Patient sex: M
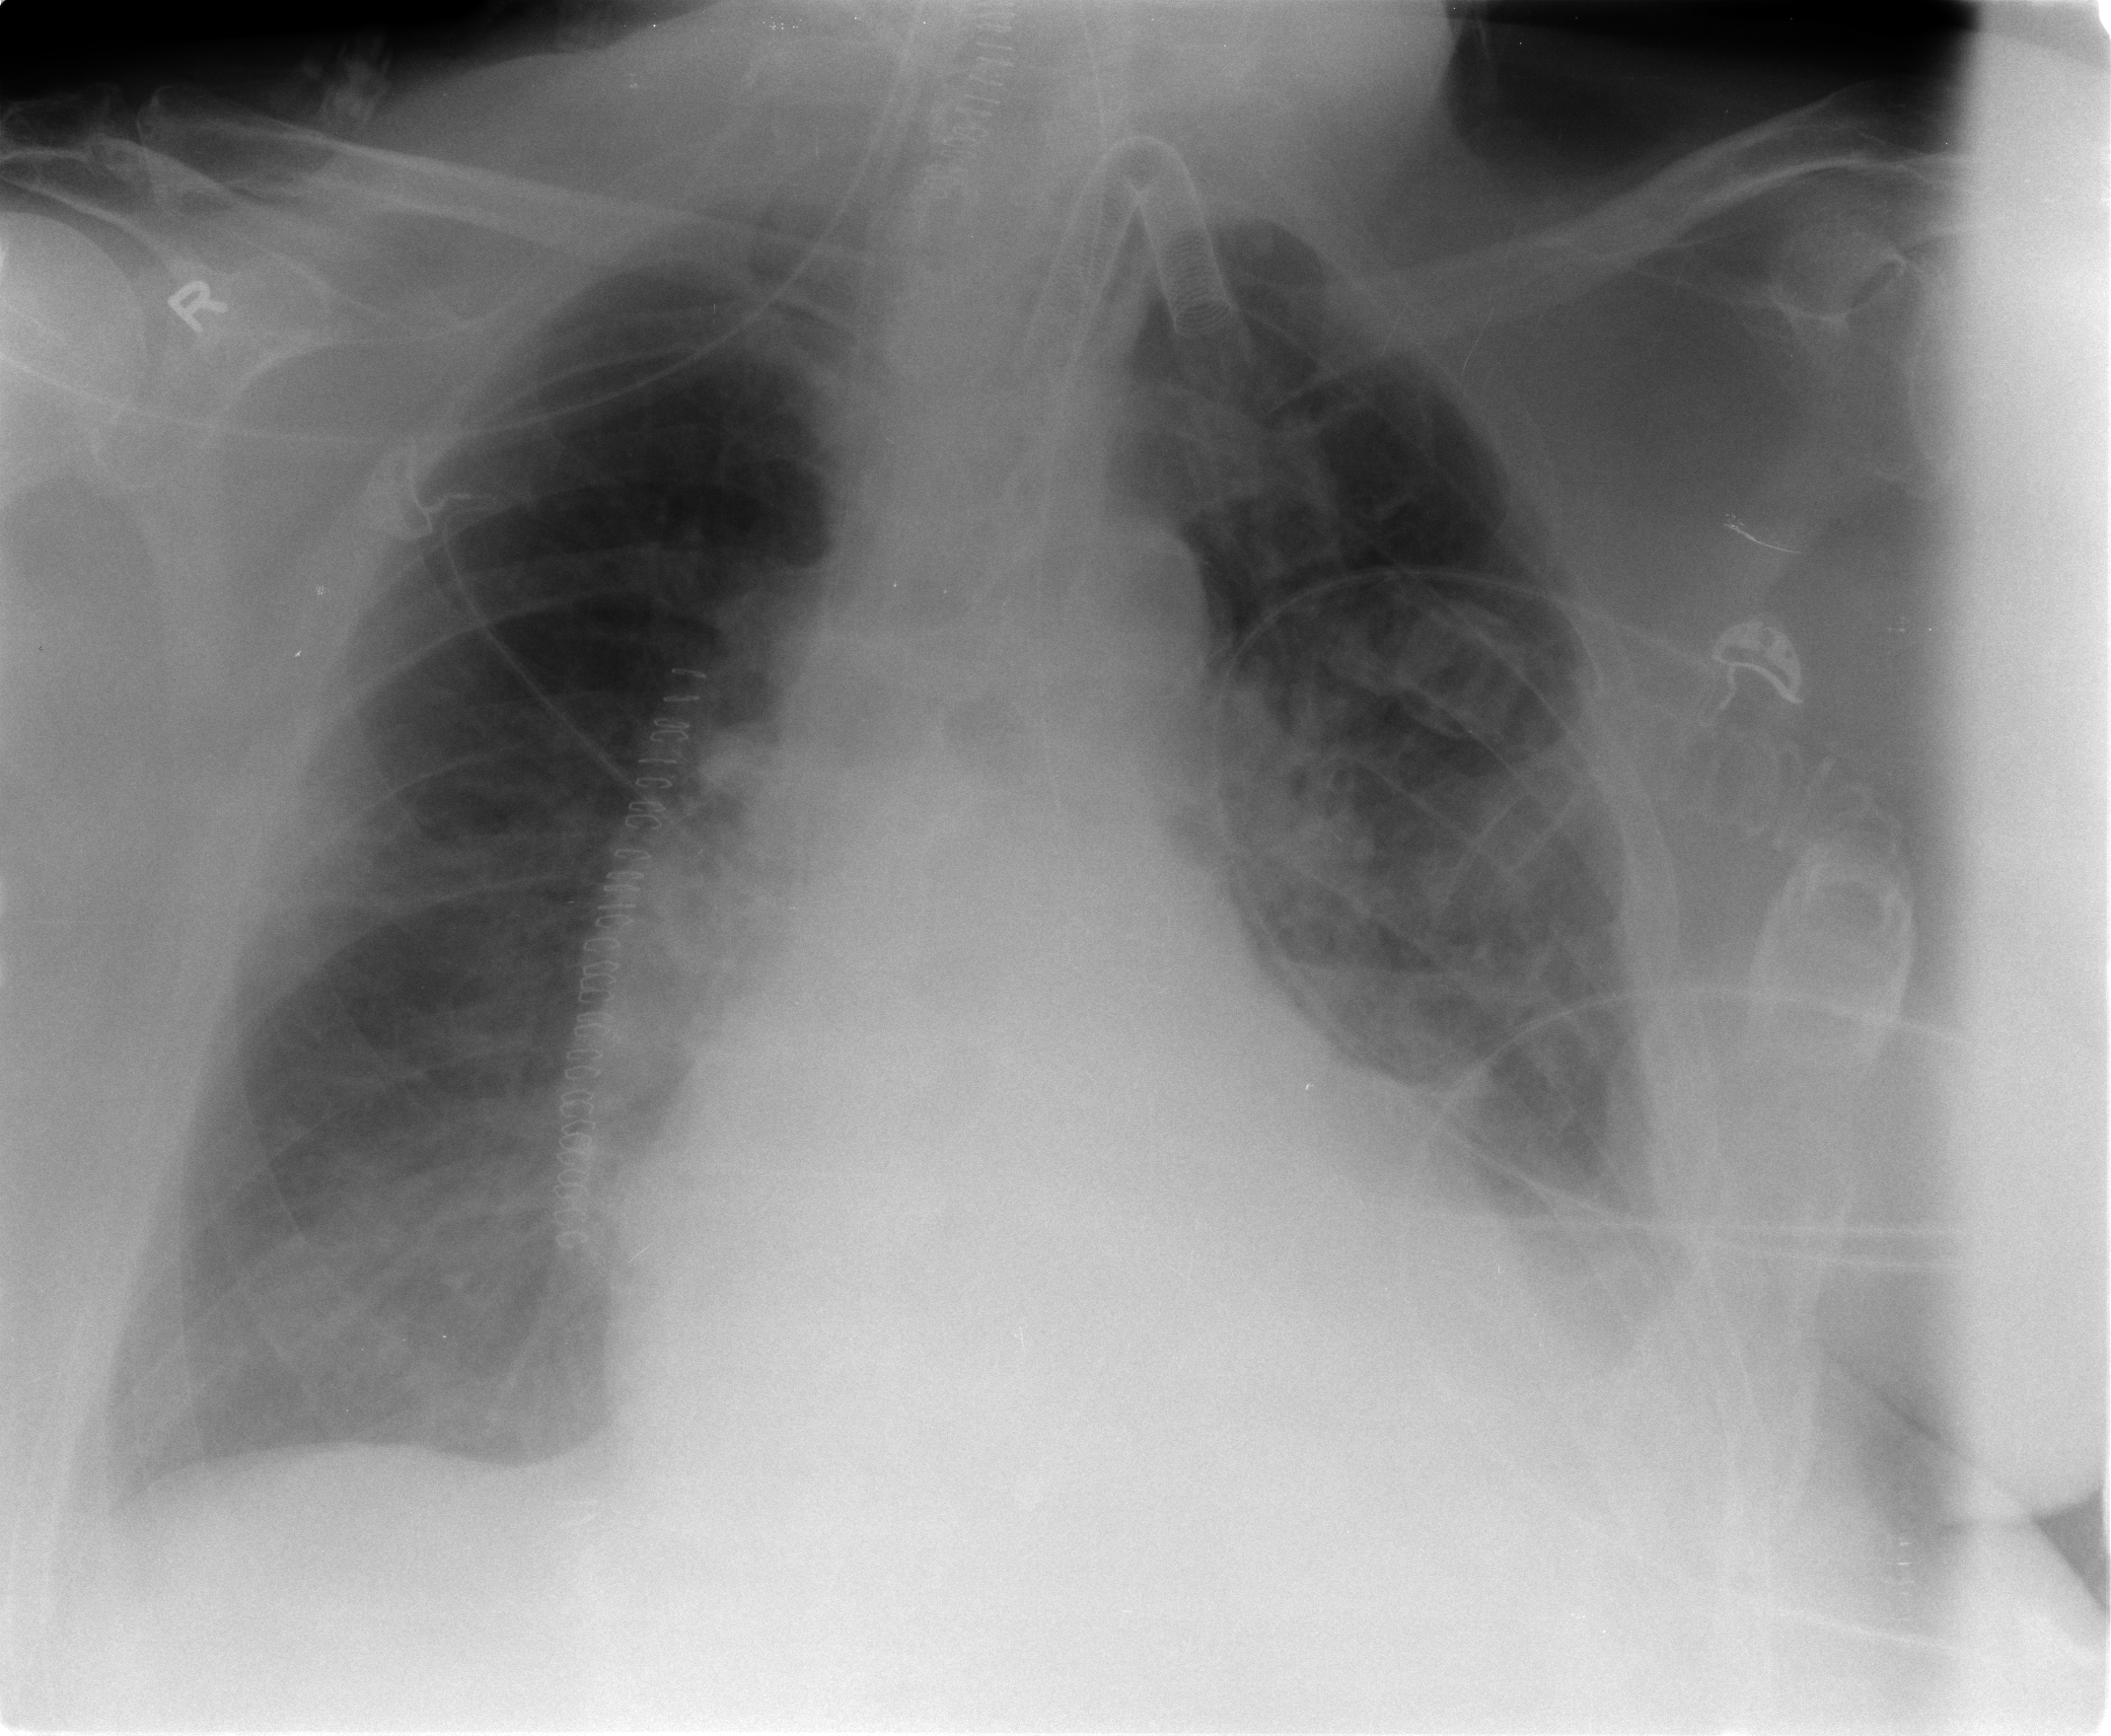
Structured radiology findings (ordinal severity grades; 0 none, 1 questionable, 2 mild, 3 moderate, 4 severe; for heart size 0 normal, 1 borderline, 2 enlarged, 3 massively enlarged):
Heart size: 2
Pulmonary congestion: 2
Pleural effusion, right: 1
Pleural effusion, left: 2
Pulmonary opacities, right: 1
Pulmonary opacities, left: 1
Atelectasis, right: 1
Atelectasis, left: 2